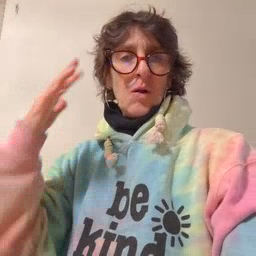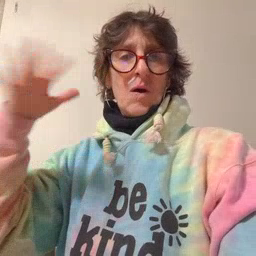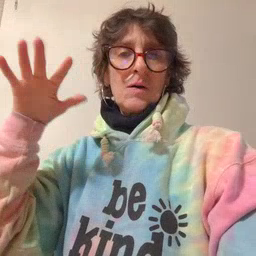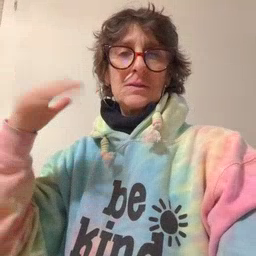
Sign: noisy